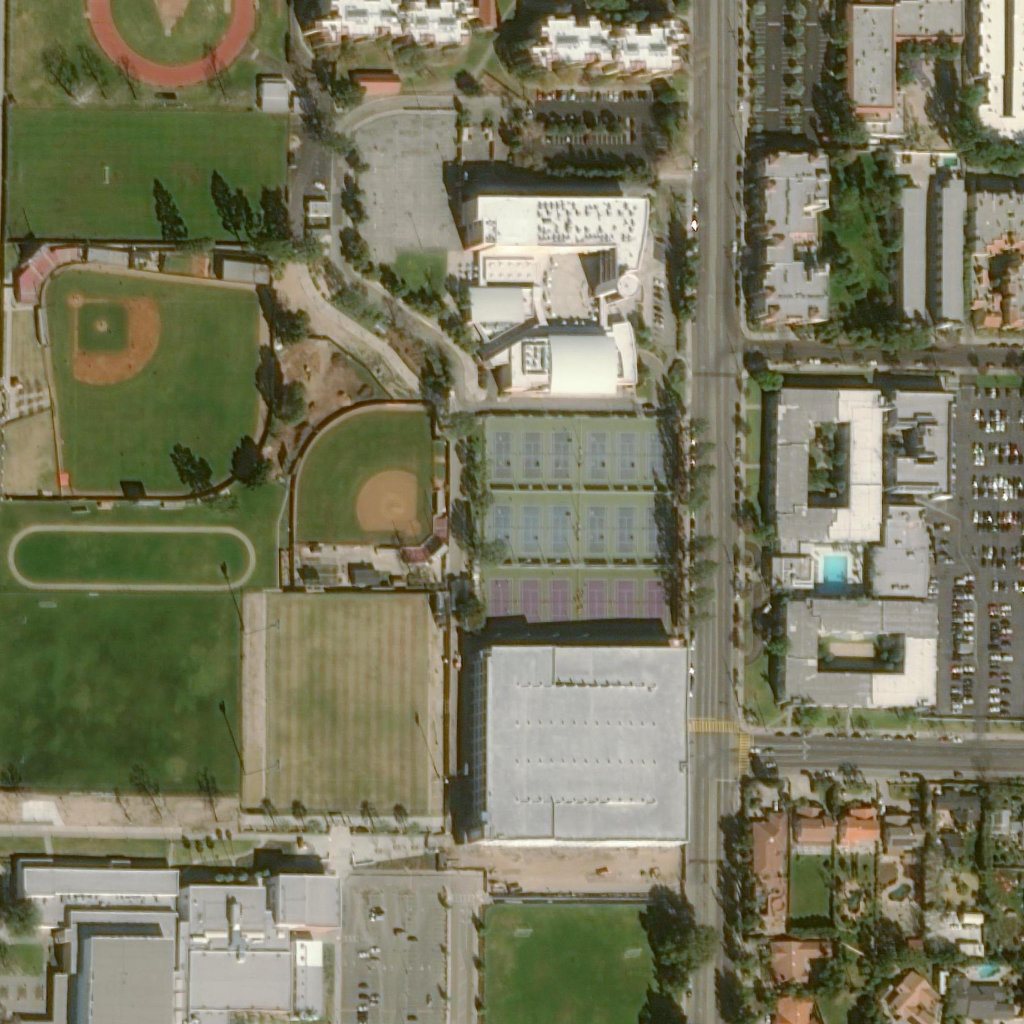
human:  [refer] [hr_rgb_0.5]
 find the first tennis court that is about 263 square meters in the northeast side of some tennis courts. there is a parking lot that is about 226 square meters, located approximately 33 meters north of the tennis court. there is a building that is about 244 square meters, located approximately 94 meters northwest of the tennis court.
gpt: <box>[[62, 42, 65, 46, 0]]</box>